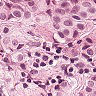
Metastatic tissue present: yes